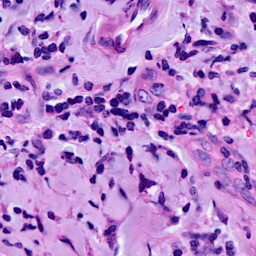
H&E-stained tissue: Breast